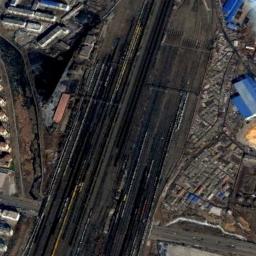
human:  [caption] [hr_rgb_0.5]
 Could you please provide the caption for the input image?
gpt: The railway is next to some houses .

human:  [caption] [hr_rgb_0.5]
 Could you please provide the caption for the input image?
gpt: These railways go through the industrial area .

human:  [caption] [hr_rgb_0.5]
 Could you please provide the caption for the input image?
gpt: There are many buildings of different colors beside the railway .

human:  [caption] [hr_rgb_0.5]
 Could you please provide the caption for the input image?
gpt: There are dense buildings on both sides of the railway .

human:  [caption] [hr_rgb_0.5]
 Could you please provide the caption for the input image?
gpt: There are some many buildings beside the railway .